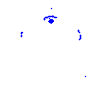
Particle: electron